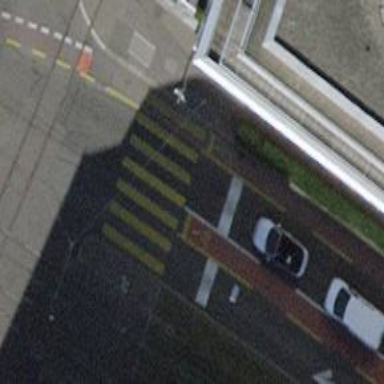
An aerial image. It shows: Road with traffic signals and zebra crossing with traffic signals.